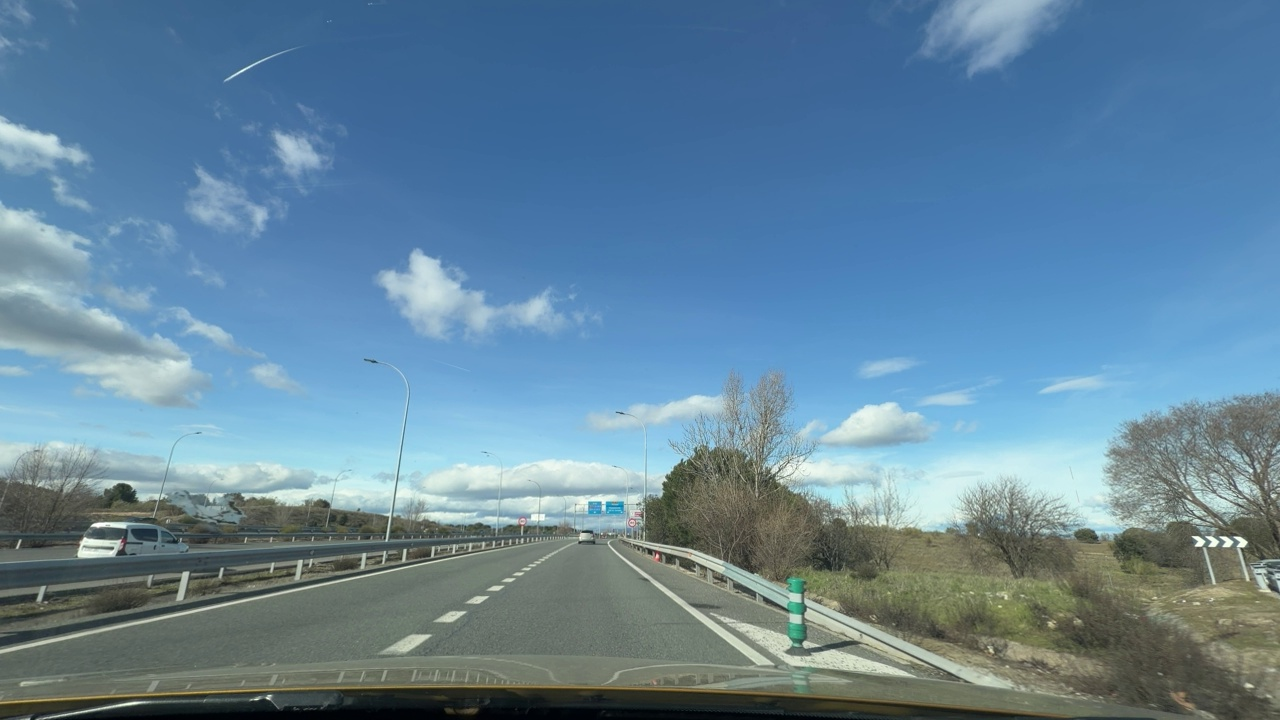
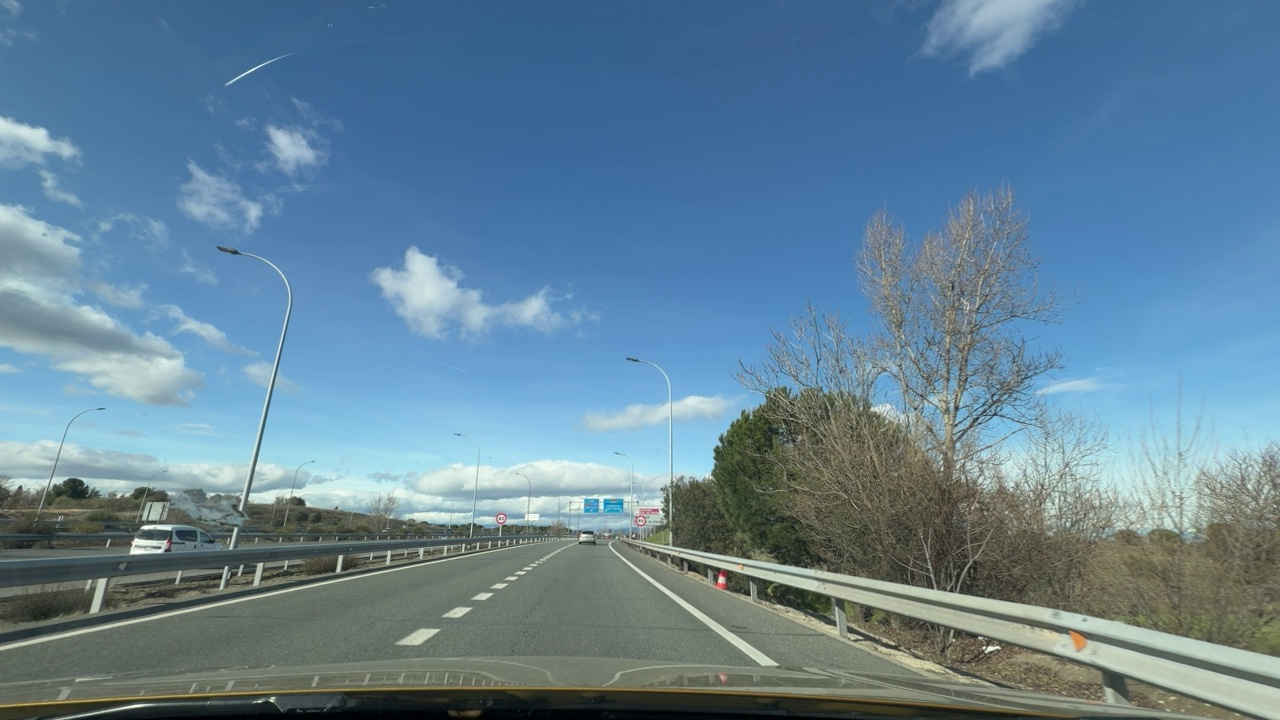
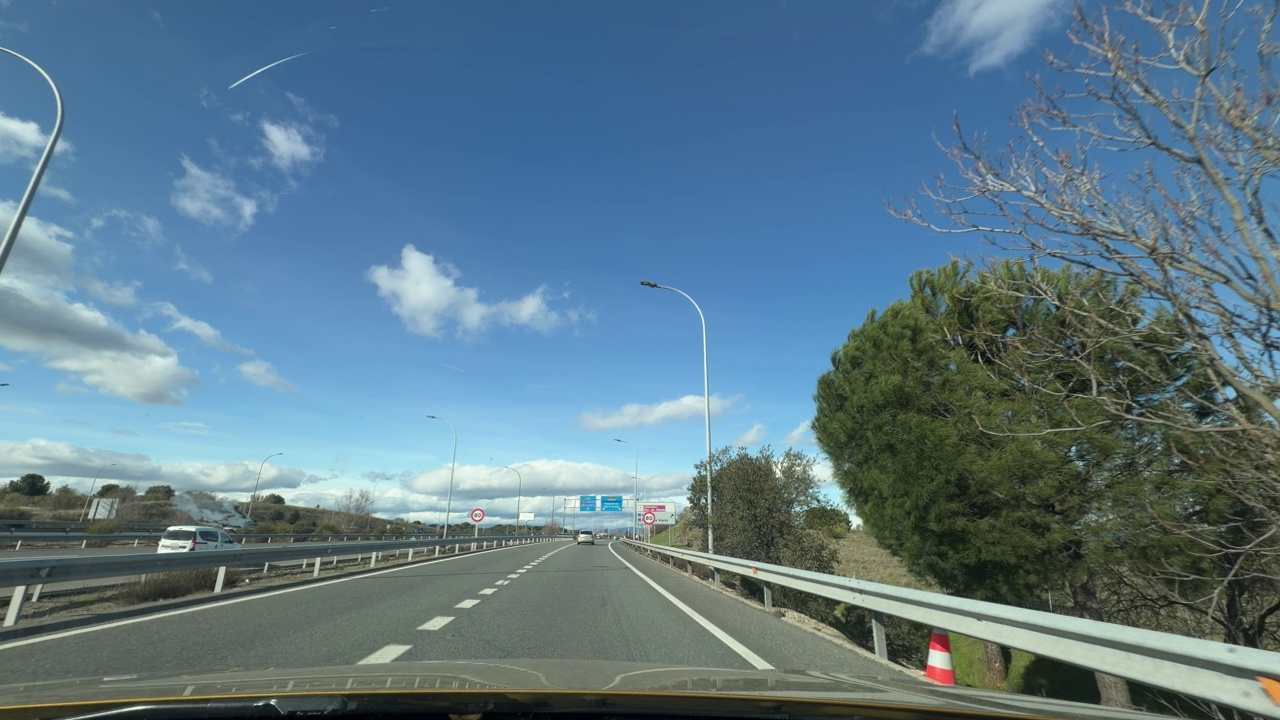
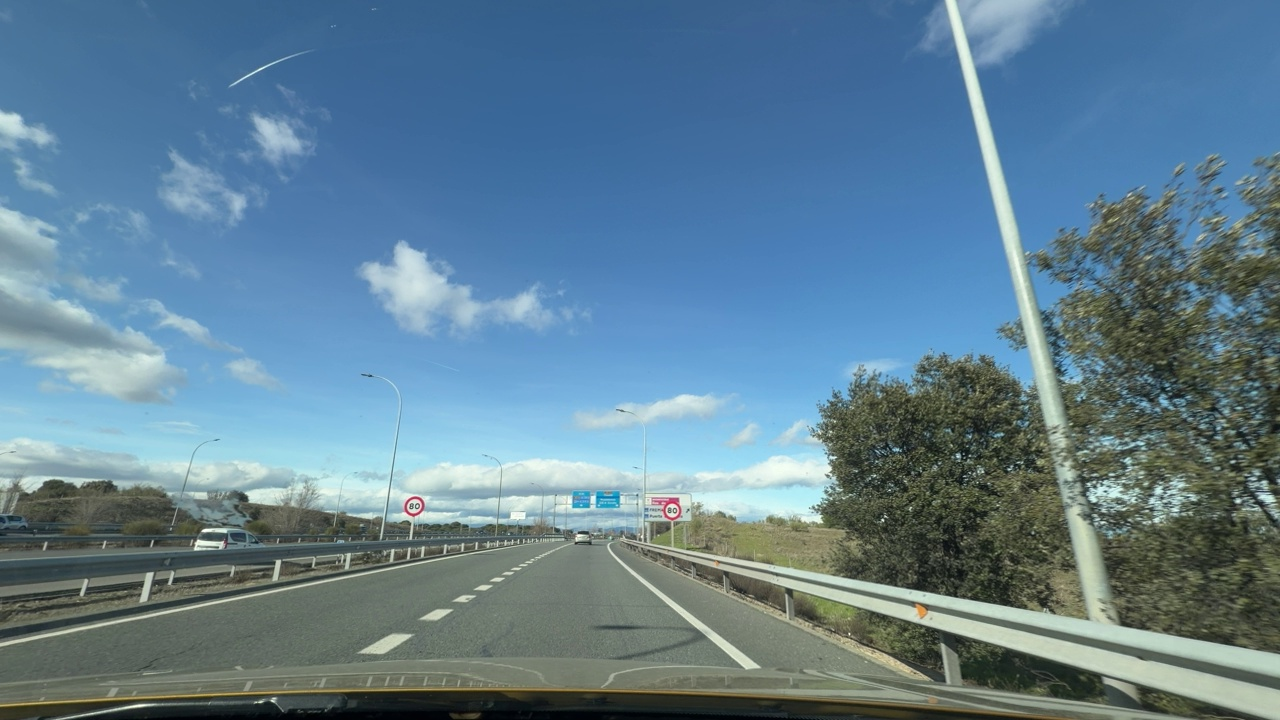
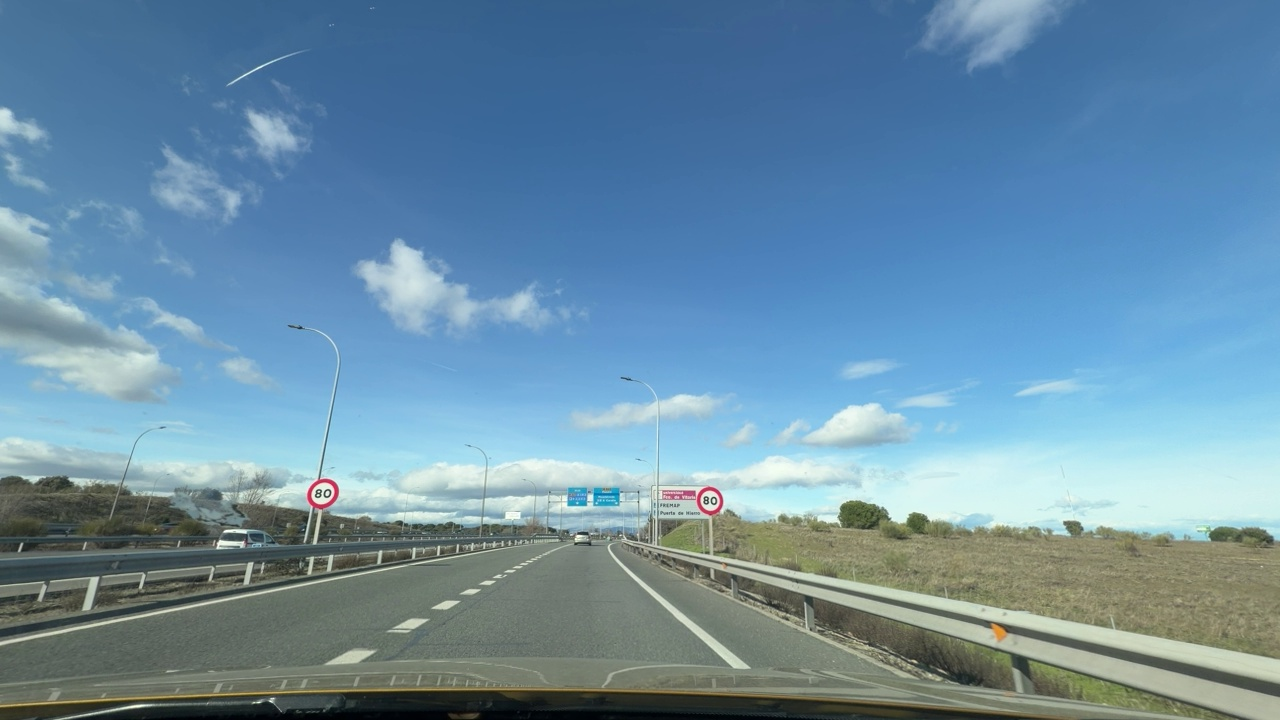
Situation: Speed limit adaptation
Question: Are multiple speed limit signs with different values visible?
Answer: No
Reasoning: The are a few speed limit signs visible on the direction of travel but indicating the same value and at the same distance

Situation: Speed limit adaptation
Question: Is there a speed limit sign regulating the ego lane?
Answer: Yes
Reasoning: There are speed limit signs positioned on the left and right side of the road

Situation: Speed limit adaptation
Question: What speed value is displayed on the visible speed limit sign?
Answer: 78
Reasoning: There are 2 signs and both indicating a number 80, so the speed limit is 80km/h

Situation: Speed limit adaptation
Question: Is the ego vehicle traveling on a highway?
Answer: Yes
Reasoning: Highway-style signage is visible in the road, indicating the car is travelling on a highway.

Situation: Speed limit adaptation
Question: Is the ego vehicle entering or exiting a highway?
Answer: No
Reasoning: The vehicle is entering a highway, this is indicated by a wide, short and discontinuous line in the road.

Situation: Speed limit adaptation
Question: Are speed bumps, crosswalks, or construction-related obstacles present in the ego lane?
Answer: No
Reasoning: No obstacles in the road are visible